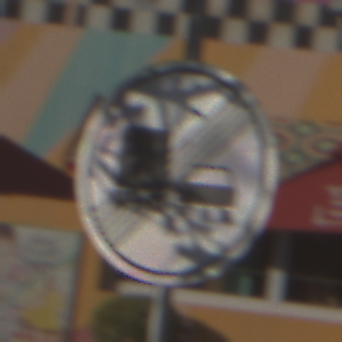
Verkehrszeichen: EndeUeberholverbotKraftfahrzeuge
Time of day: MorningAfternoon
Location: Outdoor (Special)
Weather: PartlyCloudy
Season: NotSpecified
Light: Natural